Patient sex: M
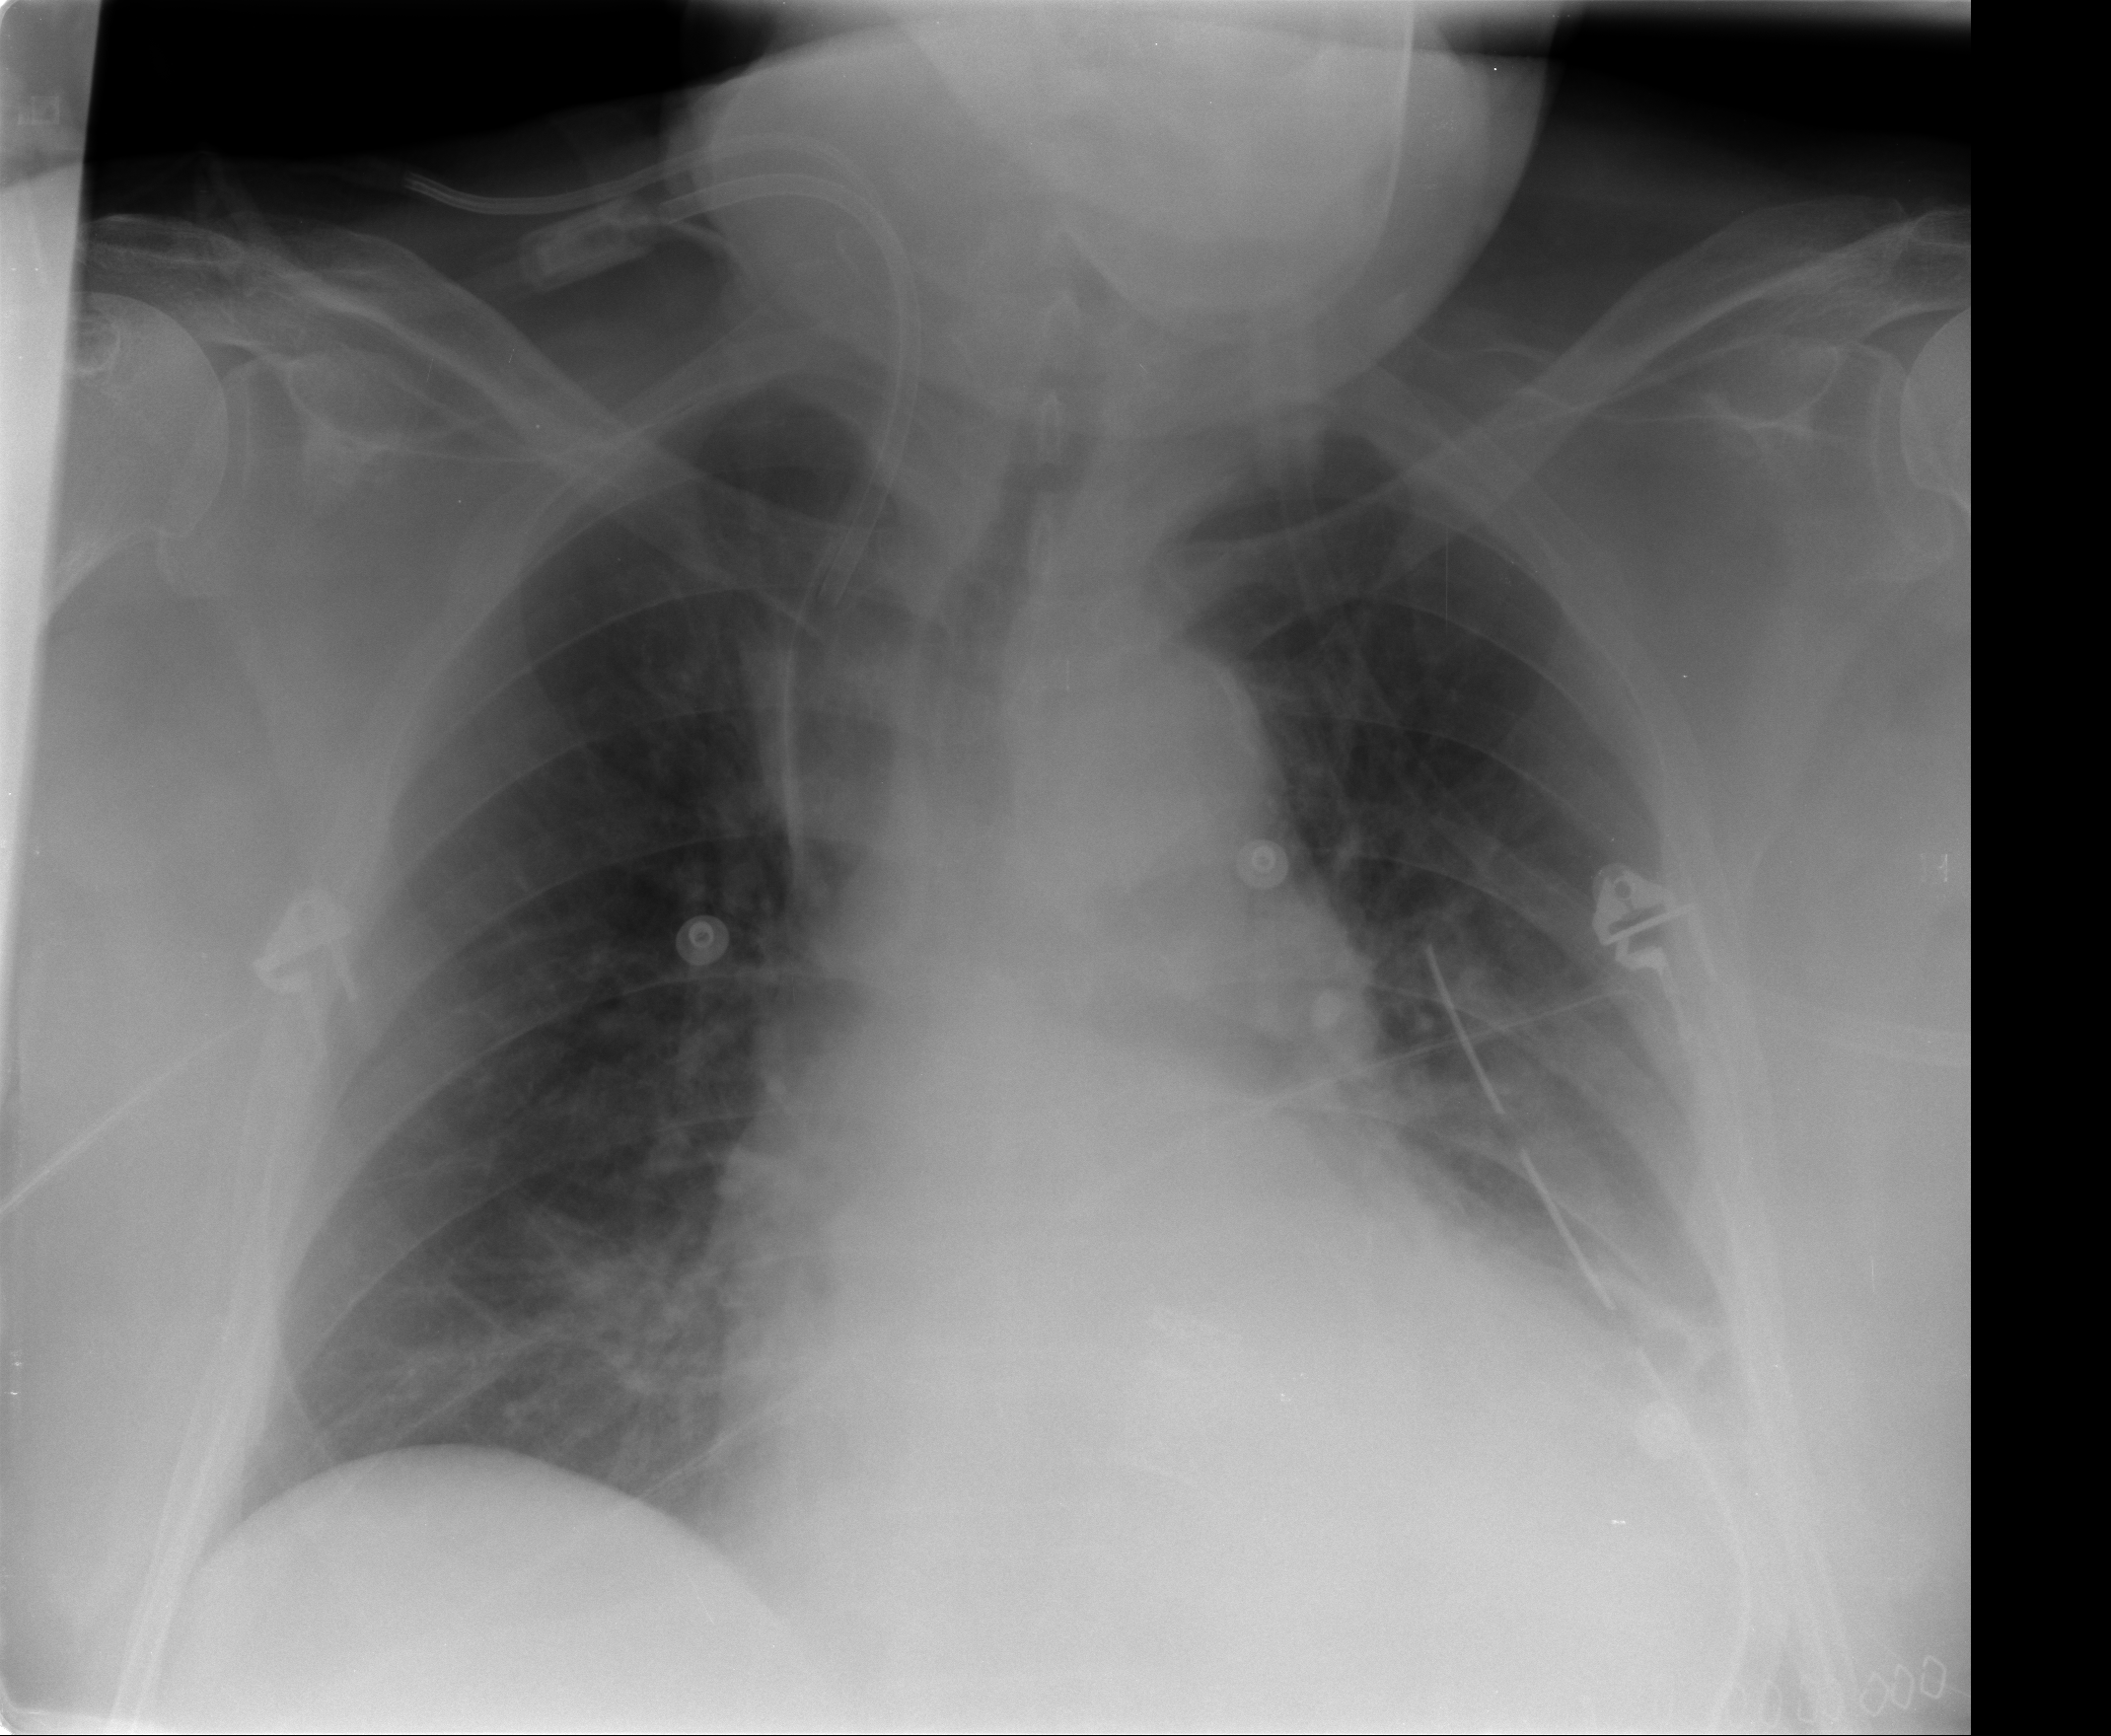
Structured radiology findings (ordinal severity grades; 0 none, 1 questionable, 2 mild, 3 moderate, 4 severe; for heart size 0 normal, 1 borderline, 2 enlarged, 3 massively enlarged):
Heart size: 2
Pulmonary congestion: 0
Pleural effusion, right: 0
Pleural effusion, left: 1
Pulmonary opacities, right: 0
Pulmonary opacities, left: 0
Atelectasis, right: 1
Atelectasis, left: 2